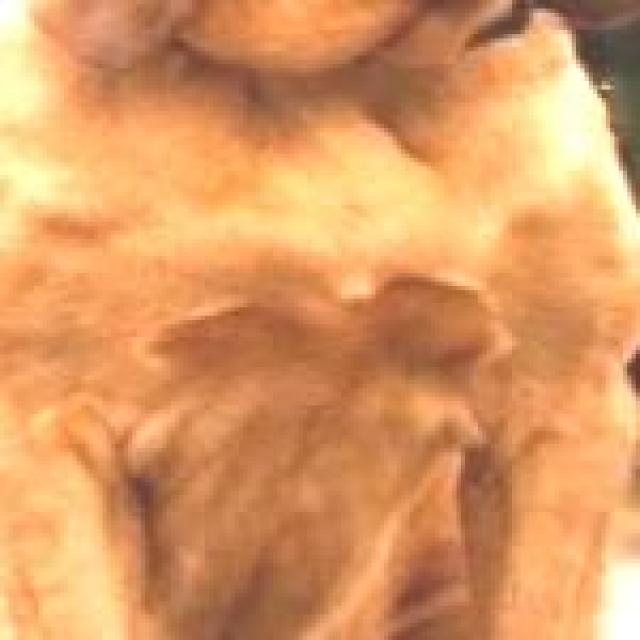
Healthy canine skin — no visible lesions, inflammation, or abnormalities. The skin and coat appear normal.